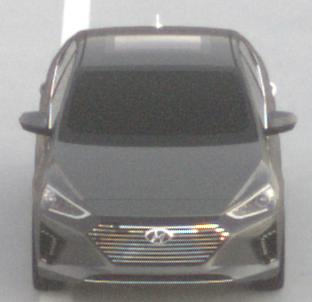
Make: Hyundai
Model: IONIQ Hybrid
Detailed model: IONIQ (AE) Hybrid
Model produced from: 2016/10
Model produced until: 2018/08
Doors: 5
Color: gray
Road condition: dry road
Daytime: sunrise or sunset
Contrast: low contrast